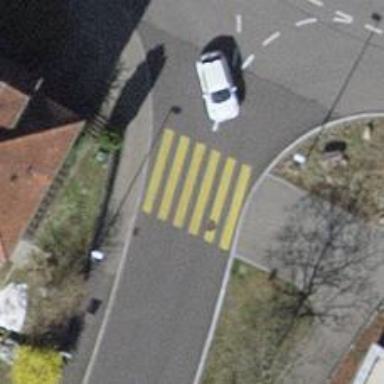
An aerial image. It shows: Marked road crossing.